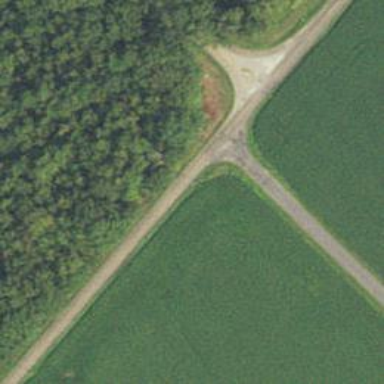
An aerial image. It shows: Stop road.